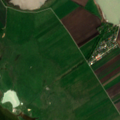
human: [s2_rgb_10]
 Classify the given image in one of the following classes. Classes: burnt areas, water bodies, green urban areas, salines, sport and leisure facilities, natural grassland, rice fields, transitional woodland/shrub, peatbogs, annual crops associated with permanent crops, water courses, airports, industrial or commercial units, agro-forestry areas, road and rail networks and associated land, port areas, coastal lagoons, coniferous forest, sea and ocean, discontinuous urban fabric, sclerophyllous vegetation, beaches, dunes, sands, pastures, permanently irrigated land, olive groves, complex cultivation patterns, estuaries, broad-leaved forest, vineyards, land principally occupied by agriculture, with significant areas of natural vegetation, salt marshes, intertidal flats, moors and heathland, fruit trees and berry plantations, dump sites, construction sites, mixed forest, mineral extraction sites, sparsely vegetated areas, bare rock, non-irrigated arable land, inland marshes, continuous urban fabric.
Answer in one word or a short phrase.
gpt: non-irrigated arable land, complex cultivation patterns, natural grassland, inland marshes, water bodies